Field crop: maize
Growth stage: 2
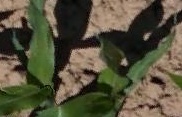
Species: maize